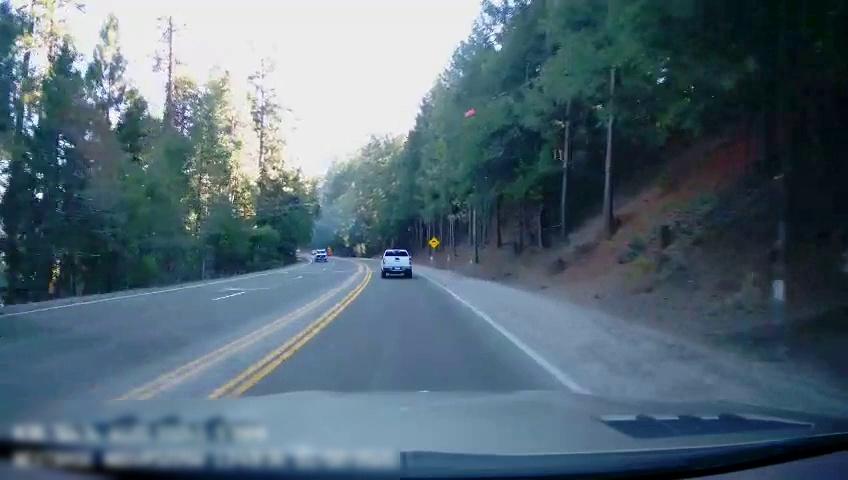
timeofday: Day
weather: Sunny
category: Drivable Space
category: Vehicles | Truck
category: Vehicles | Truck
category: Lanes | Alternate Lane
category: Lanes | Current Lane
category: Lanes | Current Lane
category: Lanes | Opposite Lane
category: Lanes | Opposite Lane
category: Lanes | Opposite Lane
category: Lanes | Opposite Lane
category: Traffic | Signs
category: Traffic | Signs